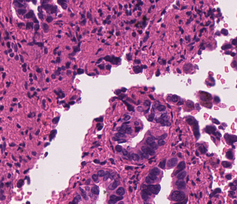
Tumor epithelial tissue: yes
Tumor-associated stroma tissue: yes
Normal tissue: no